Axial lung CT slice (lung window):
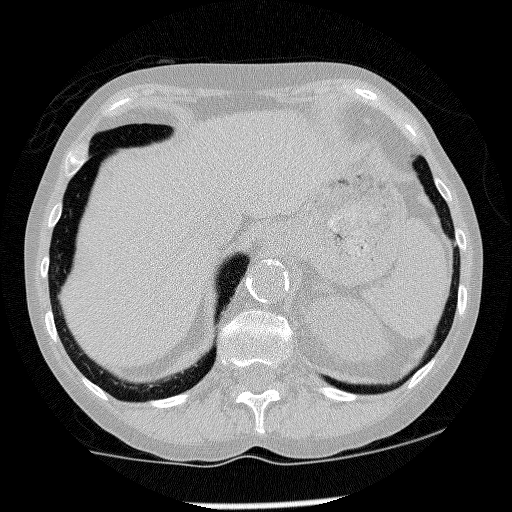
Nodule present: no